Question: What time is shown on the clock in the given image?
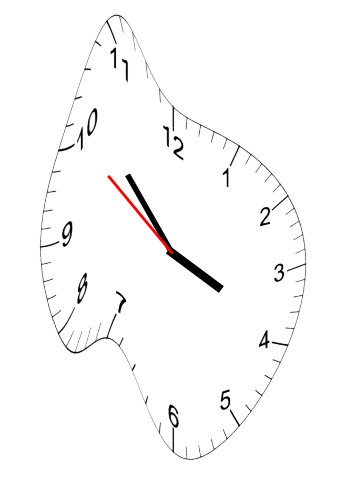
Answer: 03:52:51